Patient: sex M, age 36
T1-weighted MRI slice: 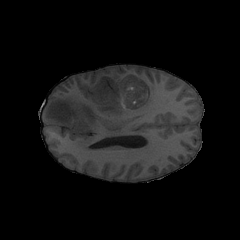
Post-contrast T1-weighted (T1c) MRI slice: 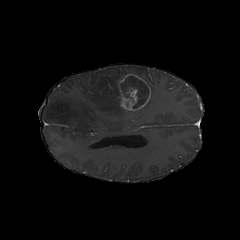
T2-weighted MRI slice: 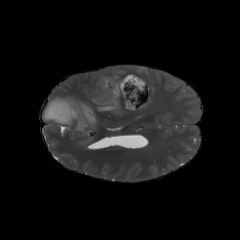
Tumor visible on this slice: yes
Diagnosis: Glioblastoma, IDH-wildtype
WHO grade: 4